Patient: sex F, age 63
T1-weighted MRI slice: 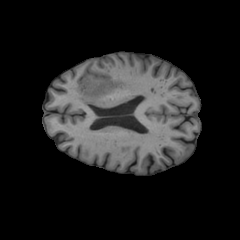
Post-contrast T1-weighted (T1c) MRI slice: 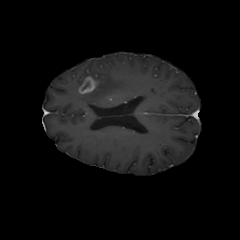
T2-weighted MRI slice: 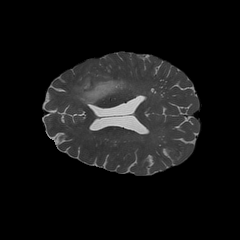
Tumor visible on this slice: yes
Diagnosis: Glioblastoma, IDH-wildtype
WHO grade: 4